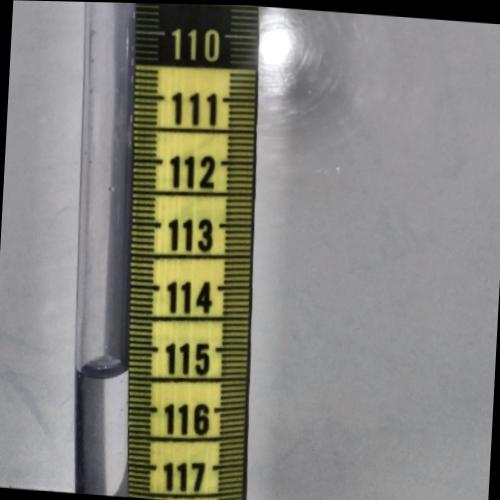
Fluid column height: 115.3 cm